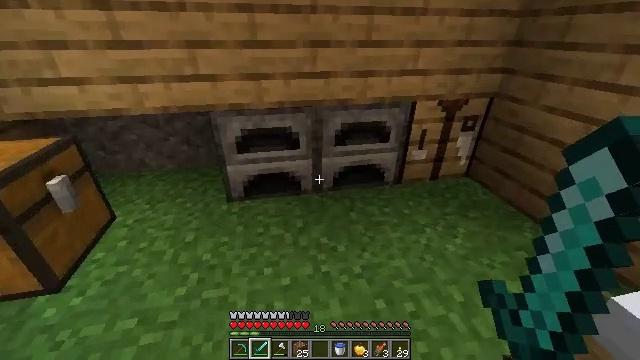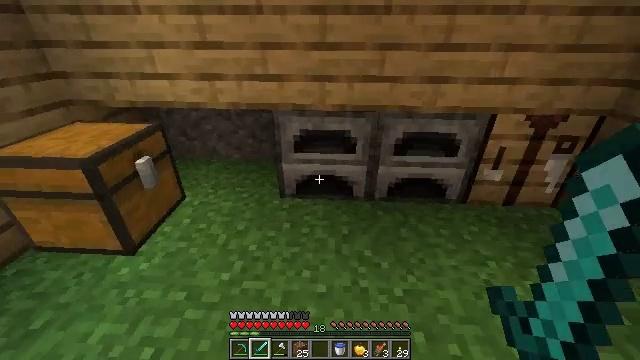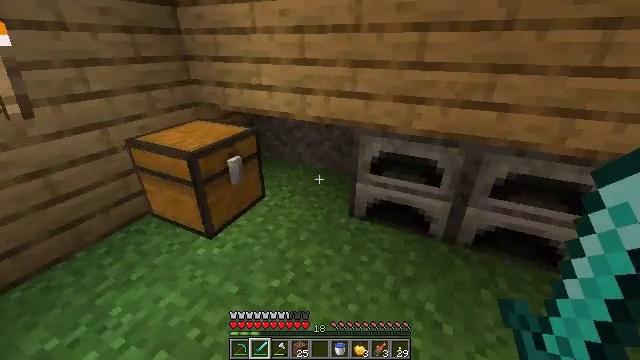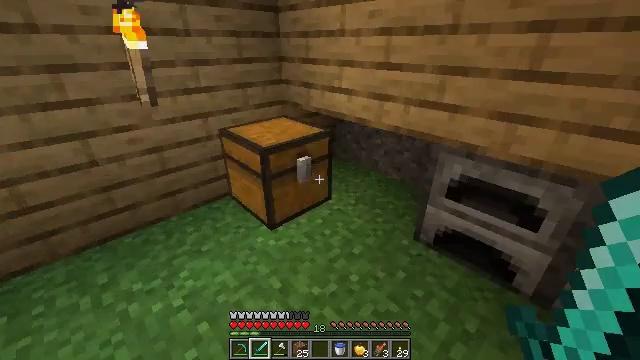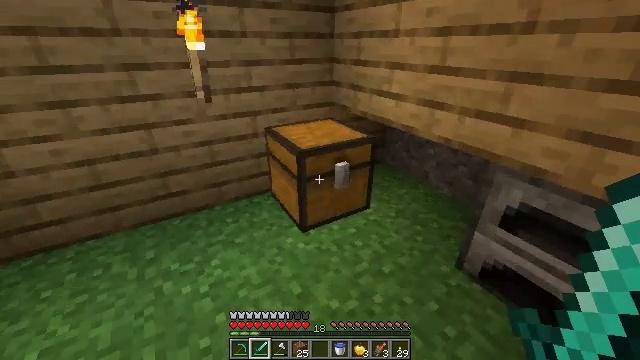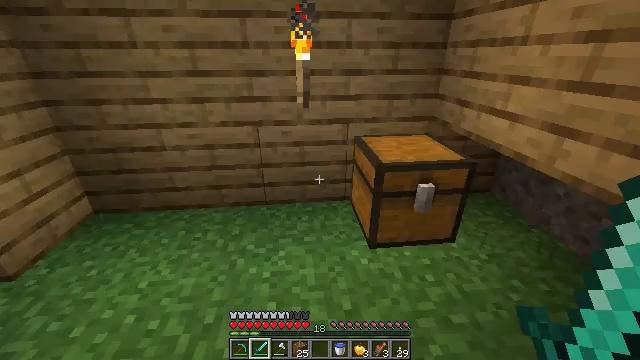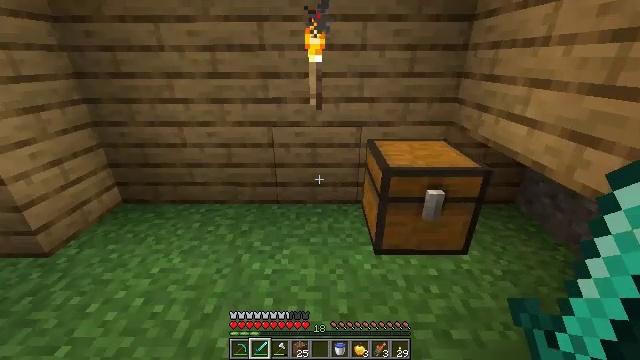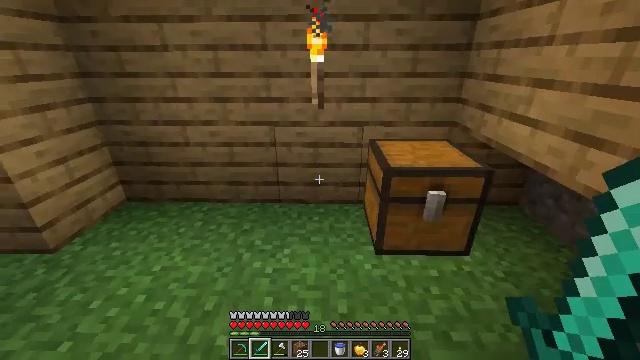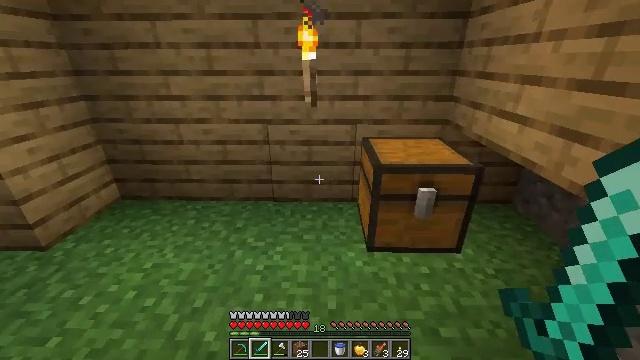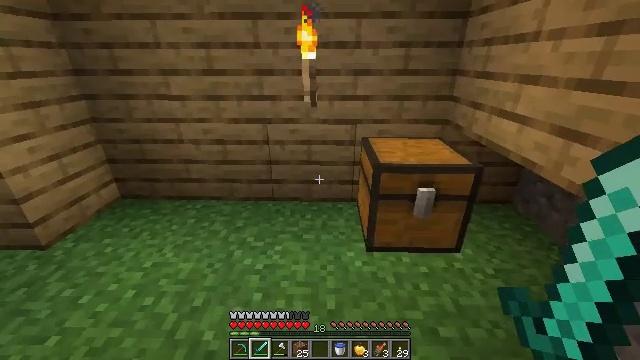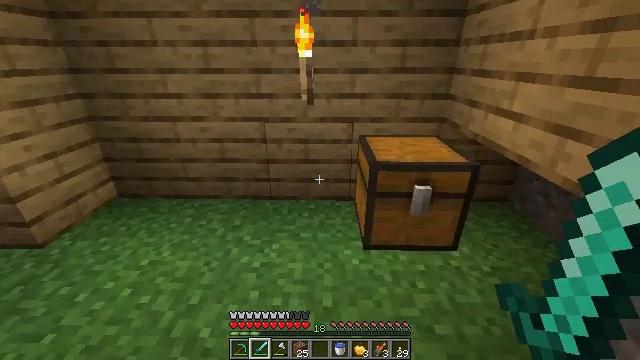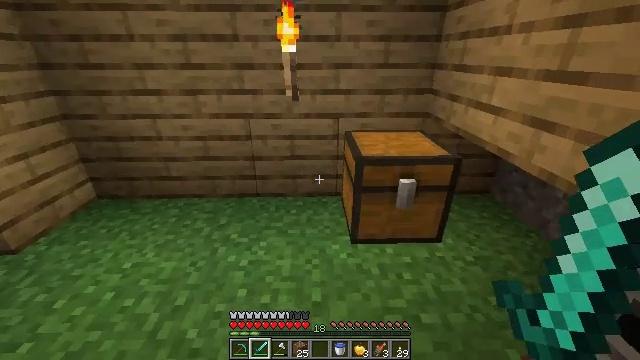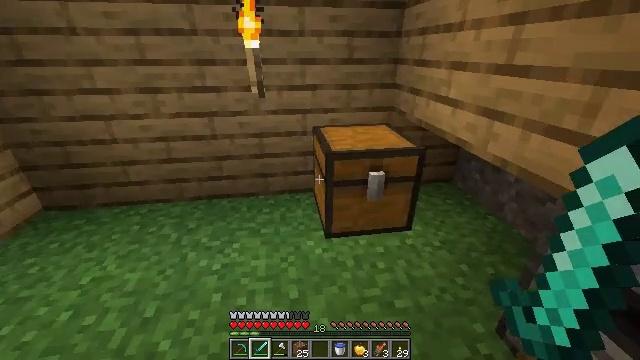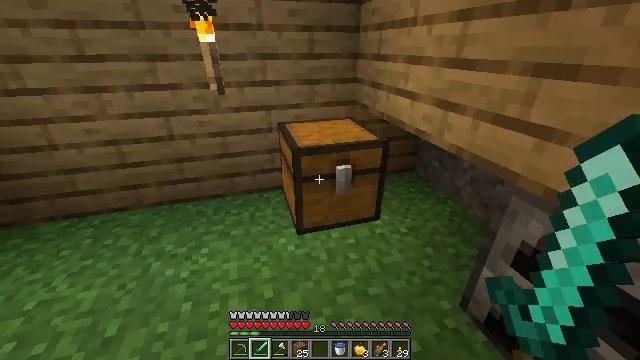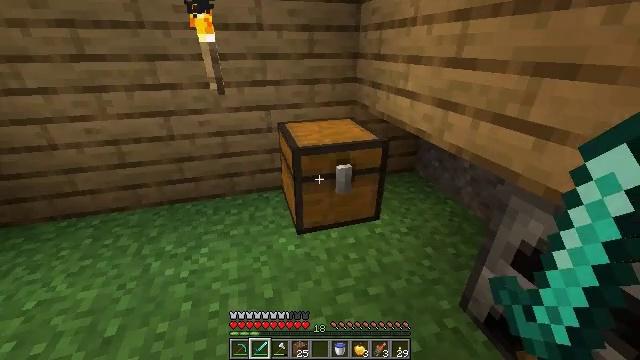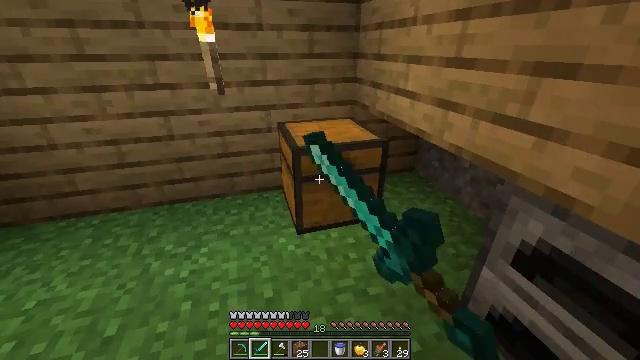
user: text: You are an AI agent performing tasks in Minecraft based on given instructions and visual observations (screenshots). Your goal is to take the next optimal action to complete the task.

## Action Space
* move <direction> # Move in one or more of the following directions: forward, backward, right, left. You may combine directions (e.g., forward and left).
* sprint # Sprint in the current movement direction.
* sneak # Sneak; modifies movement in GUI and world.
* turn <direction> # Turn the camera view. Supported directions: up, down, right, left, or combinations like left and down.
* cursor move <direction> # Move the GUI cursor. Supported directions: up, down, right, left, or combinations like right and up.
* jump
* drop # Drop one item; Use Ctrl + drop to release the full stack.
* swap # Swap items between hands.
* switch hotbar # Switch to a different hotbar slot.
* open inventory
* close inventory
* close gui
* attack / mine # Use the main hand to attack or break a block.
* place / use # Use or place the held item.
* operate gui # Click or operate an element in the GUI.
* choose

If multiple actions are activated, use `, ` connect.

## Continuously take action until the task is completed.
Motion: motion action
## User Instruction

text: Prepare a chest with the crafting table and wooden planks.
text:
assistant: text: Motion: move forward and move right, turn left
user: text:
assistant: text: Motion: move forward and move right, turn left and up
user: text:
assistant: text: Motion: move forward and move right, turn left
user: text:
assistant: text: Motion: move forward and move right, turn left
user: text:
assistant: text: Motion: move right, turn left and up
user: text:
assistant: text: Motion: turn left
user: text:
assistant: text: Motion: no_op
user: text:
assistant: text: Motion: no_op
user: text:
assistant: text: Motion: no_op
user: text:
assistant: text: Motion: no_op
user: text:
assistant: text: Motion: turn right
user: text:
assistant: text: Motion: turn right
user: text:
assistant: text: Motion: turn right
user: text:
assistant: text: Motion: use / place
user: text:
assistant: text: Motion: use / place
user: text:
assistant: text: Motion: use / place
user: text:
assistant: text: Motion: use / place
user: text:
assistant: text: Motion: no_op
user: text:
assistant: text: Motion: open gui
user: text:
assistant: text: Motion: no_op
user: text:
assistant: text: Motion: no_op
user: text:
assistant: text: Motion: no_op
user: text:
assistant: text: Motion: no_op
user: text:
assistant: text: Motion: no_op
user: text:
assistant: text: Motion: no_op
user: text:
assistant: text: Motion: no_op
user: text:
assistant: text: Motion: no_op
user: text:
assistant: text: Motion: no_op
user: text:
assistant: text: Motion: no_op
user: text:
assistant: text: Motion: no_op